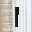
Label: 1